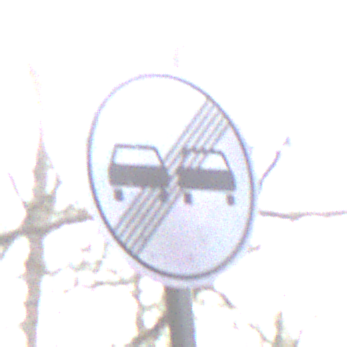
Verkehrszeichen: EndeUeberholverbot
Umgebung: Outdoor, Nature
Tageszeit: MorningAfternoon
Wetter: PartlyCloudy
Licht: Natural
Jahreszeit: NotSpecified
Kontrast: LowContrast